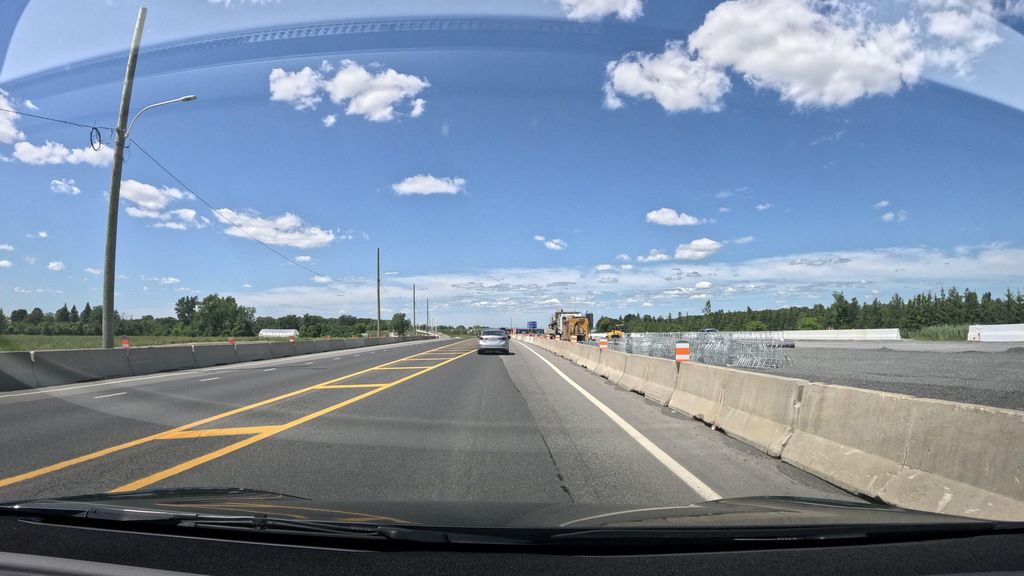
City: montreal